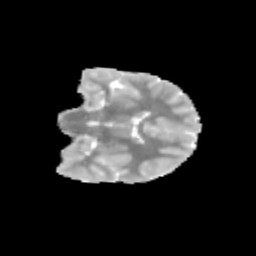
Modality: MD
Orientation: coronal
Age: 11
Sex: female
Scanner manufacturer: siemens
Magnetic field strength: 3 T
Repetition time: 3.8 s
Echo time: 0.07 s